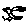
Label: bird